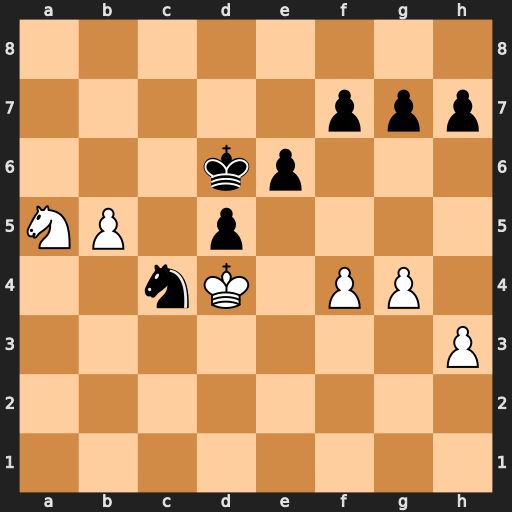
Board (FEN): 8/5ppp/3kp3/NP1p4/2nK1PP1/7P/8/8
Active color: w
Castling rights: -
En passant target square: -
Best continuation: Nxc4+ dxc4 Kxc4 e5 fxe5+